Question: I have a scatter plot:
'''
x,y,c,s = np.random.rand(100), np.random.rand(100), np.random.rand(100)*100, np.random.rand(100)*100
plt.scatter(x,y,c=c,s=s,cmap='YlGnBu', alpha=0.3)
cbar = plt.colorbar()
'''
How do I get the colorbar ticklabels? I can imagine that with 'cbar.ax.get_yticklabels()' I get pretty close to the solution. However, given the figure below, I'd like to have something like:
'''
array([ 10., 20., 30., 40., 50., 60., 70., 80., 90.])
'''

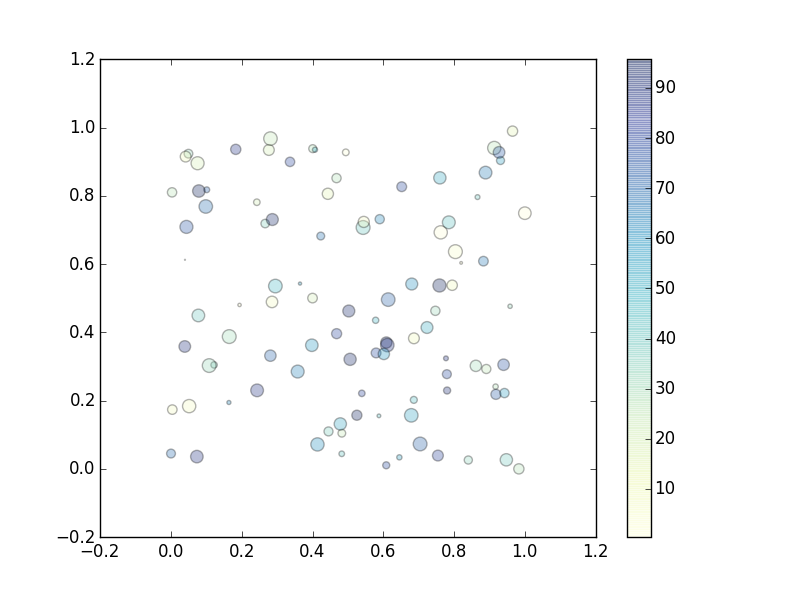
Answer: This gives you the ticks on the scale of the y-axis of the colorbar, which has limits (0.0, 1.0)
'''
cbar.ax.get_yticks()
'''
This is what you need:
'''
np.interp(cbar.ax.get_yticks(), cbar.ax.get_ylim(), cbar.get_clim())
'''
The result is:
'''
array([ 10., 20., 30., 40., 50., 60., 70., 80., 90.])
'''